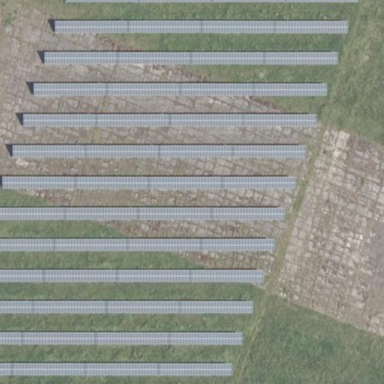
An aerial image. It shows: Solar power generator utilizing photovoltaic technology with solar photovoltaic panels.